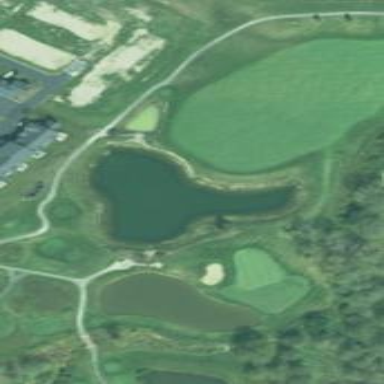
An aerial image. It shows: Water hazard on golf course. The hazard is natural water feature.